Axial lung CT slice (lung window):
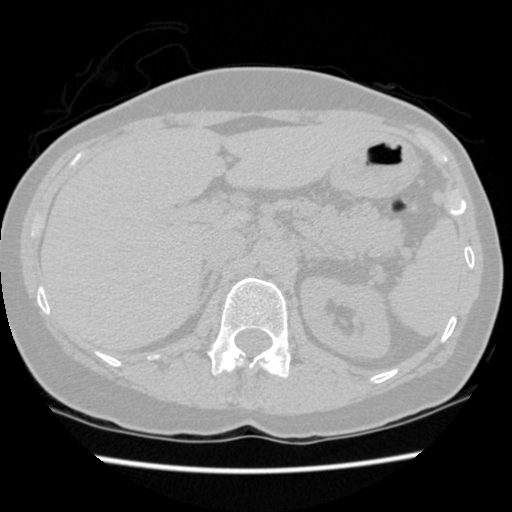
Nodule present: no